Question: I am trying to implement the MVP design pattern for the first time, using webforms and SQL Server.
I want to use a Gridview to display data from the database.
However when I set the ControlSource of the Gridview from the Presenter, it makes the Default.aspx View dependent on the Dataset. This seems wrong, because if I swap my SQL database for something else, the view would have to change as the GridView might not work.
Is it bad practice to do this, if so how can it be avoided?
I have added my notes to help illustrate the problem (note the red arrow between DefaultView and Dataset):

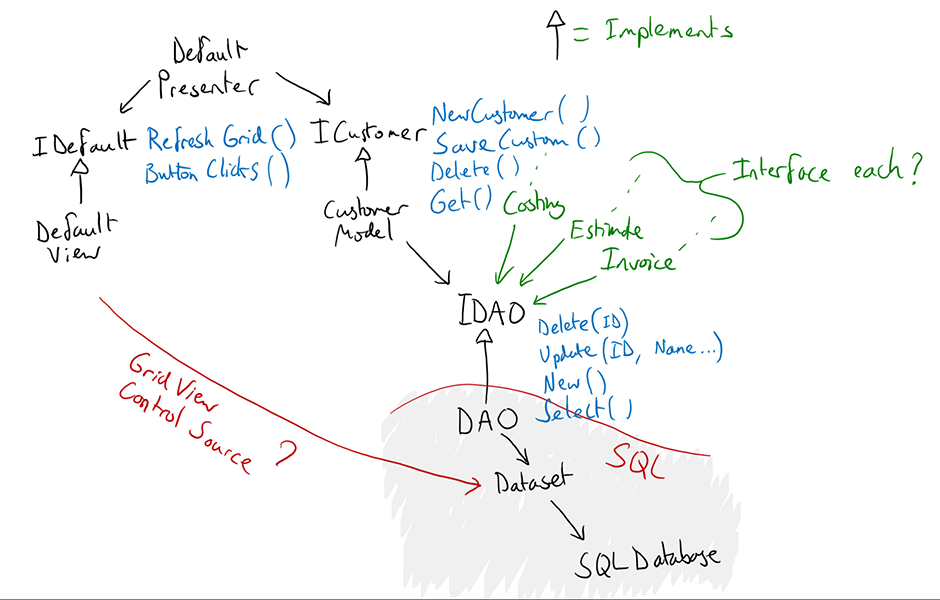
Answer: I really can't understand why, having such rich model layer, would you ignore it and bind the view directly to a data set. Why on Earth you don't bind to a list of objects exposed in the model?
Grids in ASP.NET do fine if you bind to 'IEnumerable's, a list of object is fine. You could even have a thin adapter, the 'ObjectDataSource' that controls the way a grid retrieves and updates the data to support sorting and paging.
So, answering your question:
> Is it bad practice to do this, if so how can it be avoided?
To me, the view peeks too deep under the cover, it actually peeks into internal details of the DAO implementation. You could avoid it by coupling the view to the model members instead of the model internals. And while your model looks OOP (Customer), data set sounds like the internal way the db access is implemented.
BTW. I would consider switching to an ORM like Entity Framework. It makes implementing object models much easier than introducing a layer of data sets.